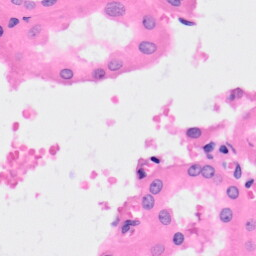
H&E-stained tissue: Kidney